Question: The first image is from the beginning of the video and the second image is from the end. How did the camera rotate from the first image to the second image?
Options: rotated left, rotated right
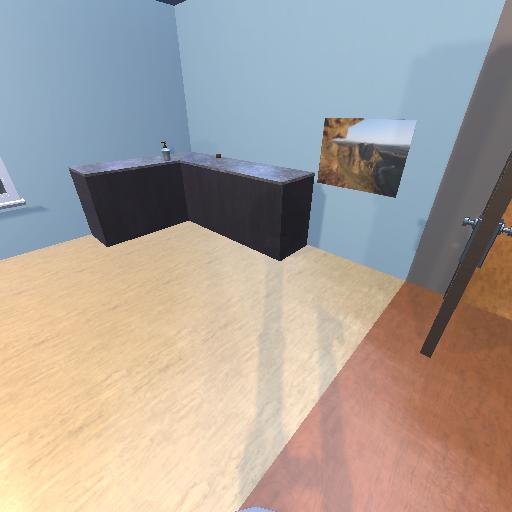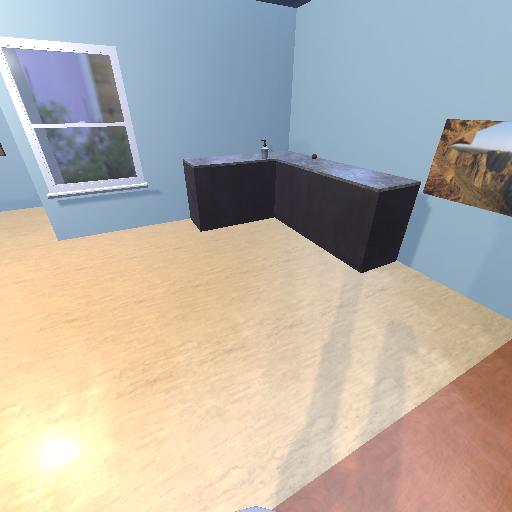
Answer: rotated left